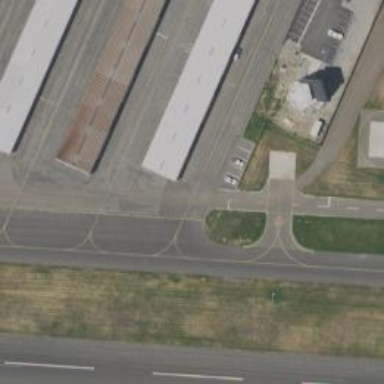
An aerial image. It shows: View of taxiway at the airport.